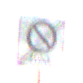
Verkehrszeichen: EndeEingeschraenktesHalteverbotZone
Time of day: SunriseSunset
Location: Outdoor (Nature)
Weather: PartlyCloudy
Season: Summer
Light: Natural